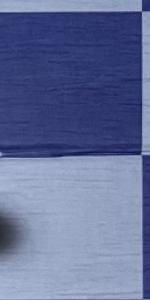
Label: Empty